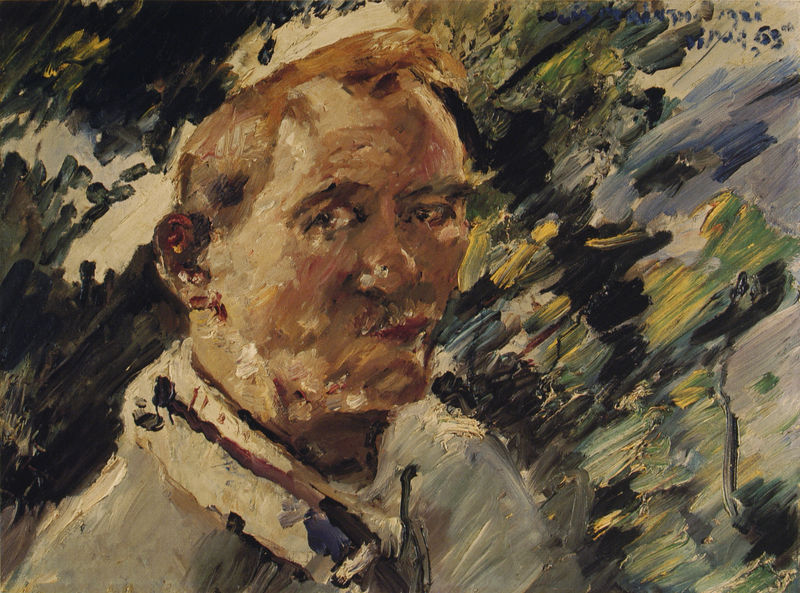
Titel: Kleines Selbstporträt am Walchensee
Künstler: Lovis Corinth
Institution: (Privatsammlung)
Schlagwörter: baum, blau, dunkel, gemälde, himmel, kopf, körper, laub, mann, schatten, weiß, wolken, bäume, gelb, grün, impressionismus, landschaft, ocker, braun, brust, bunt, frisur, haar, hell, hintergrund, hut, licht, mund, nacht, nase, ohr, orange, stirn, blick, rot, schal, tuch, wiese, wolke, beige, expressionismus, malerei, muster, bart, blond, hemd, kappe, mütze, schnurrbart, augen, falten, gesicht, kleidung, kragen, mensch, bildnis, hals, herr, portrait, porträt, signatur, öl, natur, strauch, busch, büsche, gebüsch, pastos, sonne, sträucher, auge, haare, kutte, stoff, stoffe, tücher, person, pflanzen, augenbrauen, brustbild, kinn, lippe, lippen, ohren, rosa, schräg, schulter, schultern, garten, deutschland, schnell, kopfbedeckung, schrift, wangen, kuss, man, schiffer, abstrakt, farben, farbe, formen, hecke, tag, linien, van gogh, arbeiter, ölgemälde, schnäuzer, dick, duktus, falte, schnurbart, draussen, ernst, seitenscheitel, pupillen, maler, streifen, teint, wange, ölfarbe, ölfarben, augenbraue, dreiviertelprofil, oberkörper, schnauzer, selbstporträt, stola, ohrläppchen, striche, rothaarig, corinth, lovis corinth, linie, form, künstler, markant, verkniffen, buchstabe, buchstaben, strich, selbstbildnis, kittel, leinwand, matrose, tanne, flora, farbauftrag, pinselduktus, pinselstrich, pupille, ohrmuschel, selbstportrait, halbprofil, chwarz, dunkels, portät, fauna, pinselstriche, skeptisch, imressionistisch, oberlippenbart, oberlippe, wort, vincent, weißs, wörter, spätwerk, skizzenhaft, selbst, auftrag, matrosenmütze, grober strich, himeml, schrägansicht, weolke, kof, impressionis, veschwommen, knollennase, pasteus, hescke, sognatur, 19. jahrhundert, rotschopf, malerbildnis, 1863, haare kuss, schnauzer#, stieren, orantge, pinselstruche